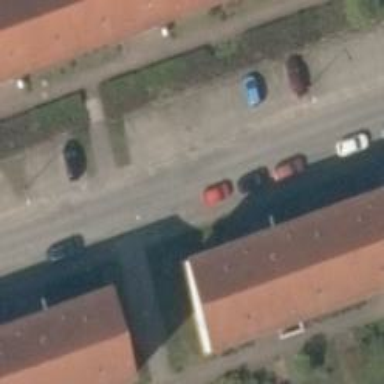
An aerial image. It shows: Street-side parking area.